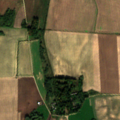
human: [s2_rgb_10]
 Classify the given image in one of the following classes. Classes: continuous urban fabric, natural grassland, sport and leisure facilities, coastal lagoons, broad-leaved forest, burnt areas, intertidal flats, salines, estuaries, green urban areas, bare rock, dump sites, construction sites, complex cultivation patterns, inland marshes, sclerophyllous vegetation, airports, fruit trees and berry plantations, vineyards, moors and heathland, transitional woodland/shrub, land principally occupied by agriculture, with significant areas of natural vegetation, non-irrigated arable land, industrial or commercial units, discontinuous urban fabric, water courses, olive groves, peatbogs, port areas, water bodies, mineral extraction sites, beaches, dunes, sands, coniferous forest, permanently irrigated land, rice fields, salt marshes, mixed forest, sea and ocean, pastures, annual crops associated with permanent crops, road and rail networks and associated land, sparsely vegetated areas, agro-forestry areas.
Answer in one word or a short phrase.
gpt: non-irrigated arable land, land principally occupied by agriculture, with significant areas of natural vegetation